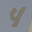
Label: 4